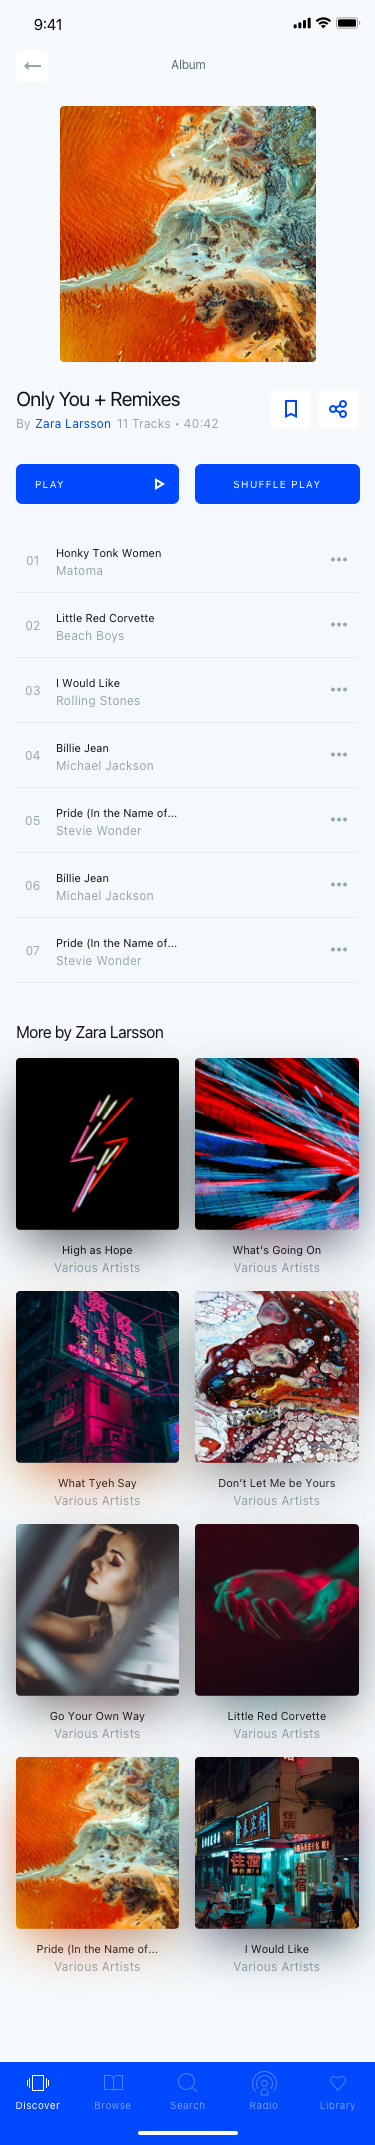
Text in this UI design:
11 Tracks • 40:42
By
Zara Larsson
Only You + Remixes
Album
More by Zara Larsson